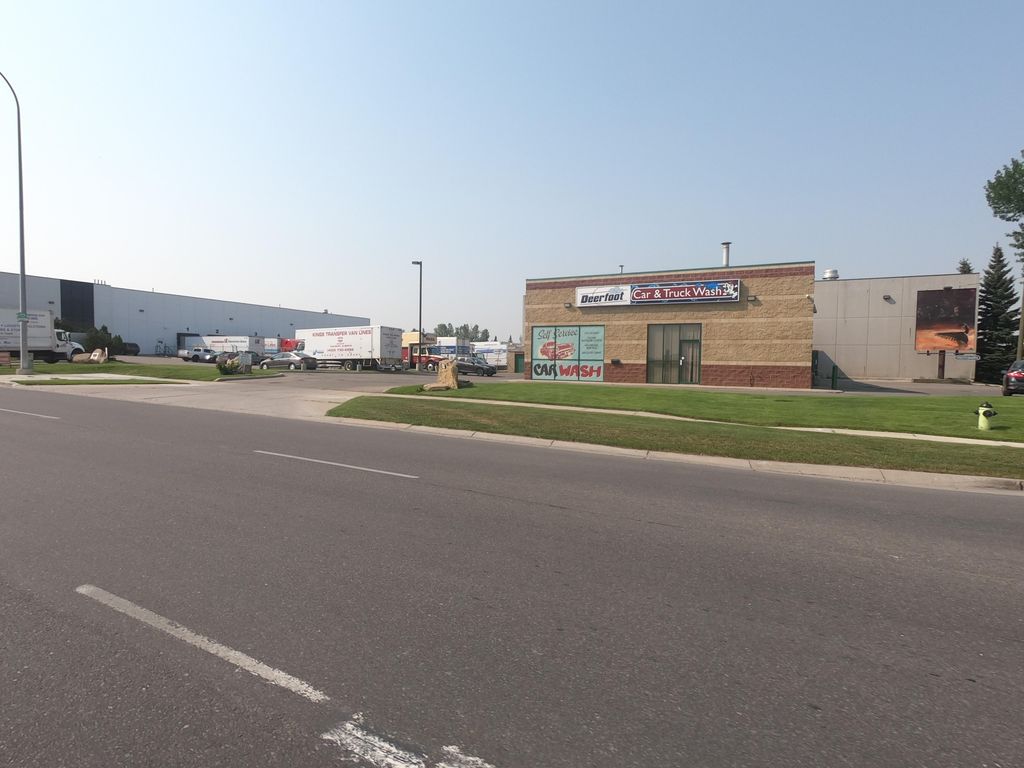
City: calgary